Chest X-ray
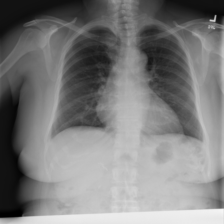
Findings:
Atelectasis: negative
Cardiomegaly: negative
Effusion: negative
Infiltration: negative
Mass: negative
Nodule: negative
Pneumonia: negative
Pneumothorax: negative
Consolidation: negative
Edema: negative
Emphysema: negative
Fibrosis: negative
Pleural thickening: negative
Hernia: negative